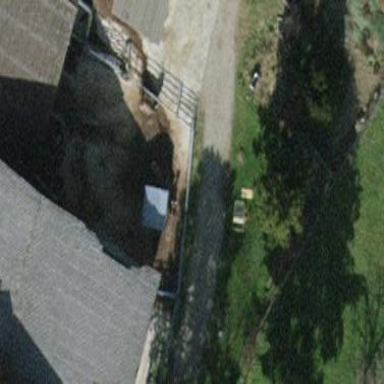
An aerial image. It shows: Gabled roof on farm auxiliary building.